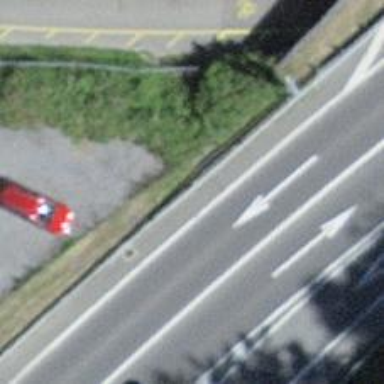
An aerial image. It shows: Guard rail as barrier.